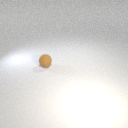
small brown rubber sphere